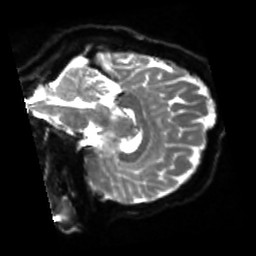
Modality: sbref
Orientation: sagittal
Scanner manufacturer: siemens
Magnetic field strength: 3 T
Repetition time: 4 s
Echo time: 0.0594 s